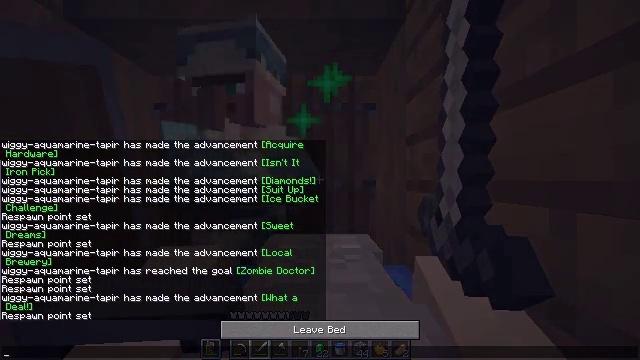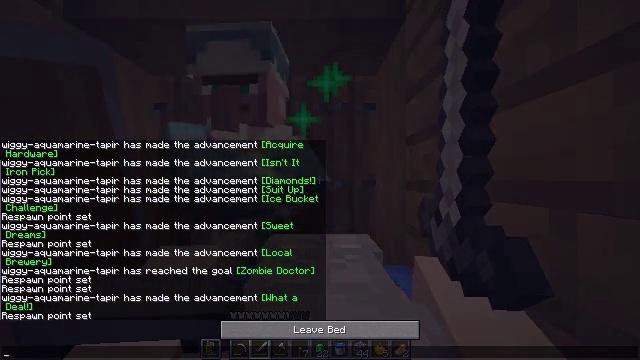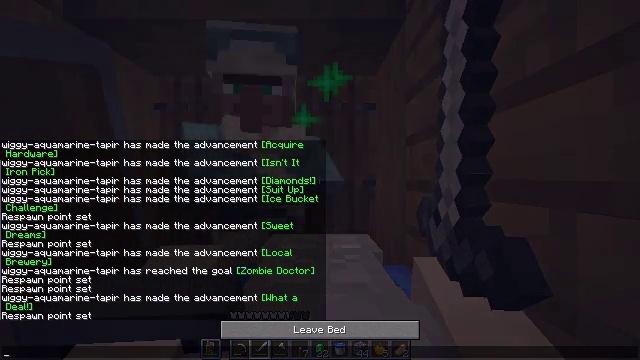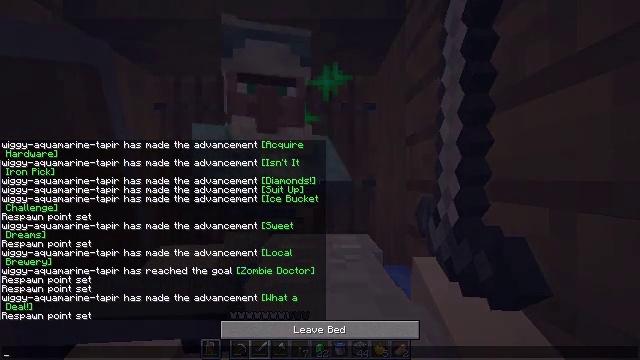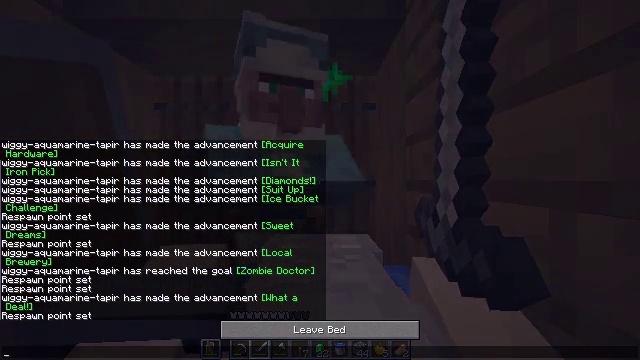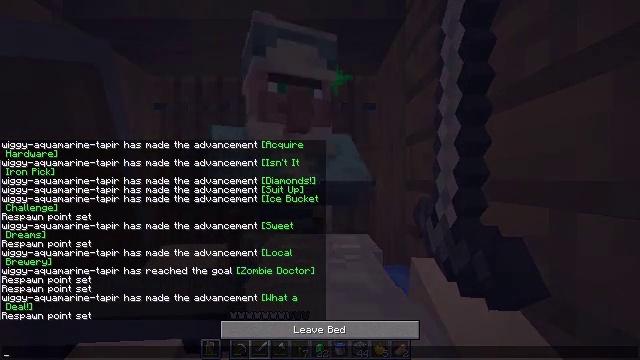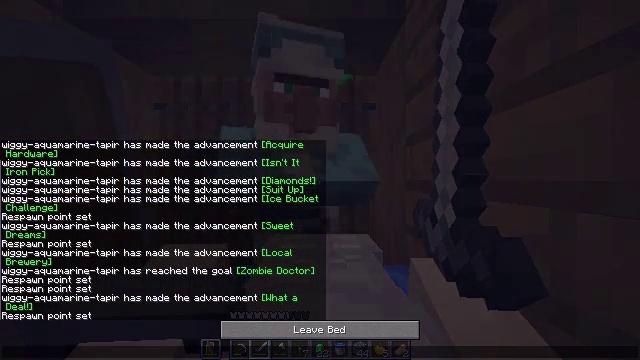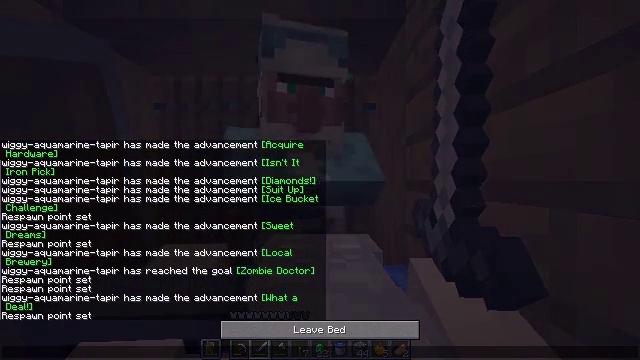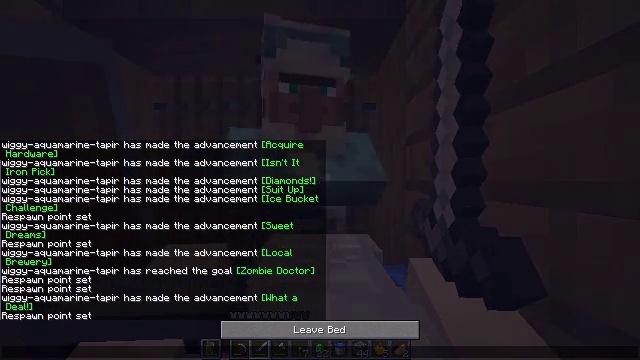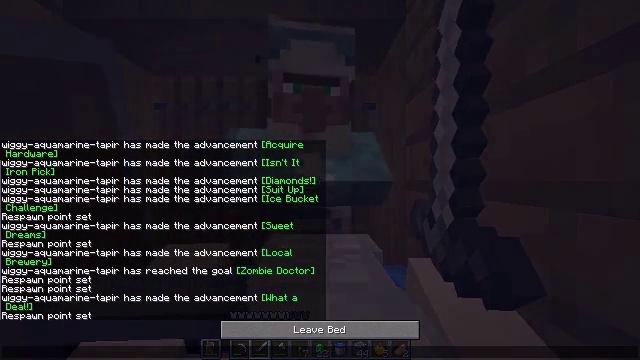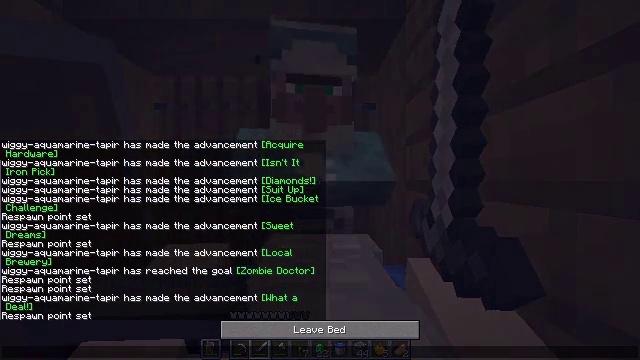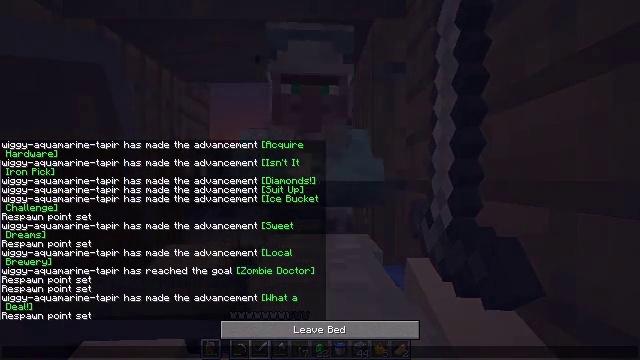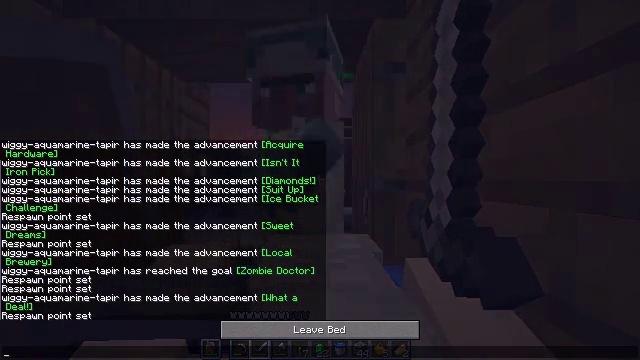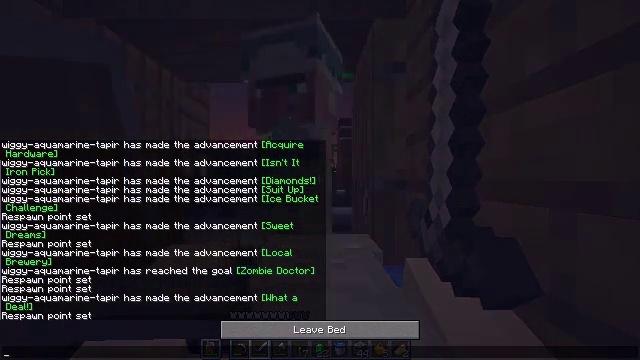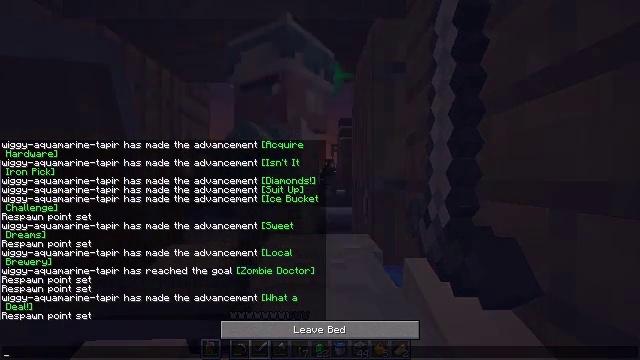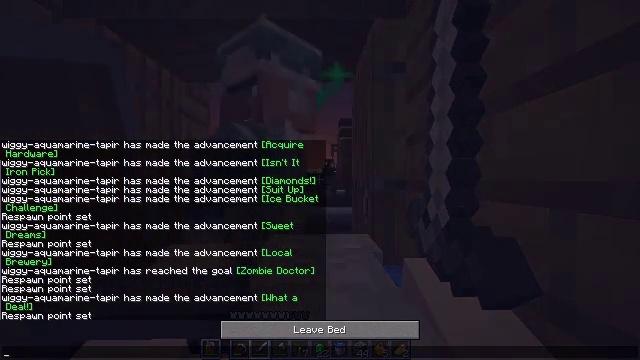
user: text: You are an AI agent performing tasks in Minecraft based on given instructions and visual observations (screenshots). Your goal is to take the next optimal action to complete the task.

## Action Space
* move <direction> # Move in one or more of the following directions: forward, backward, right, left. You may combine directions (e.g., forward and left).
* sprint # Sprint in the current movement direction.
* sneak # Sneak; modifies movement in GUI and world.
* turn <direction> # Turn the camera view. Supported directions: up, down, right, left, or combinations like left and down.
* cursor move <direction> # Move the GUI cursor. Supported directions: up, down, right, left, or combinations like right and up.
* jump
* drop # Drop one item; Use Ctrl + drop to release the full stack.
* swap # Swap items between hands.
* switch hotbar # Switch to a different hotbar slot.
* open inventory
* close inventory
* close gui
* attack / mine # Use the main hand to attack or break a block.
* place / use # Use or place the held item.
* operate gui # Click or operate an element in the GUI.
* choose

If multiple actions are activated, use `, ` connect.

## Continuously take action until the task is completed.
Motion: motion action
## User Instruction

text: Break the blue bed to move it.
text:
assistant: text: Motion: no_op
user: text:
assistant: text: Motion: no_op
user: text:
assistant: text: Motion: no_op
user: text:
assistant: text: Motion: no_op
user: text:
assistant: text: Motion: no_op
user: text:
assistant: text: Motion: no_op
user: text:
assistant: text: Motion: no_op
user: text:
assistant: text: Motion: no_op
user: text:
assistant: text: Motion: no_op
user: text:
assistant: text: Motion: no_op
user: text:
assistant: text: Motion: no_op
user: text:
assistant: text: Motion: no_op
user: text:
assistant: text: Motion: no_op
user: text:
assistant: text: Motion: no_op
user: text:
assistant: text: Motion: no_op
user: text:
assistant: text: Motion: no_op
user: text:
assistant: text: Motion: no_op
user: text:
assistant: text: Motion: no_op
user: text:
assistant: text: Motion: no_op
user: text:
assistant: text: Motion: no_op
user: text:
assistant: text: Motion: no_op
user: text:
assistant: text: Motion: no_op
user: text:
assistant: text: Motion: no_op
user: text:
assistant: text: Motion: no_op
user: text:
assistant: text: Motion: no_op
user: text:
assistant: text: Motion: no_op
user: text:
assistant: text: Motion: no_op
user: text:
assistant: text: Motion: no_op
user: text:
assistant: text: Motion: no_op
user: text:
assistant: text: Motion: close gui